高三 · 代数
复数集是由实数集和虚数集构成的, 而实数集又可分为有理数集和无理数集两部分; 虚数集也可分为纯虚数集和非纯虚数集两部分, 则可选用（ ）来描述之.
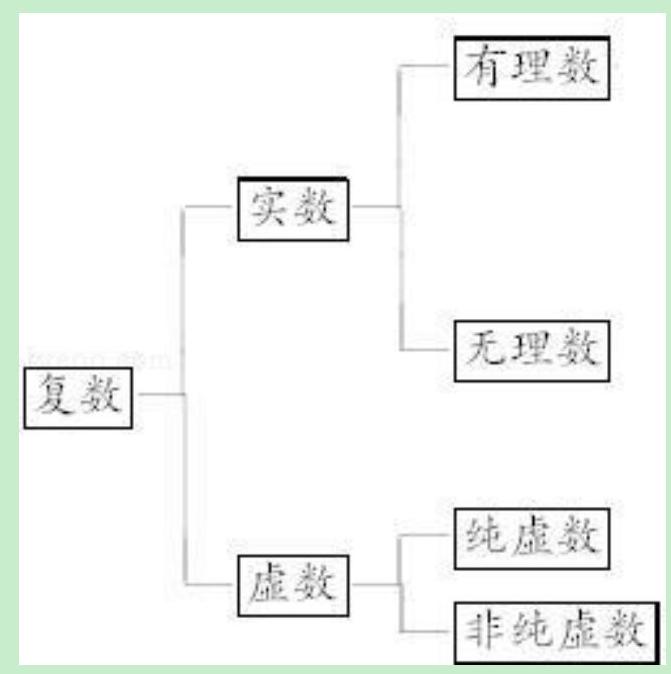
A.流程图

B.结构图

C.流程图或结构图中的任意一个

D. 流程图和结构图同时用
答案: B